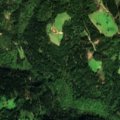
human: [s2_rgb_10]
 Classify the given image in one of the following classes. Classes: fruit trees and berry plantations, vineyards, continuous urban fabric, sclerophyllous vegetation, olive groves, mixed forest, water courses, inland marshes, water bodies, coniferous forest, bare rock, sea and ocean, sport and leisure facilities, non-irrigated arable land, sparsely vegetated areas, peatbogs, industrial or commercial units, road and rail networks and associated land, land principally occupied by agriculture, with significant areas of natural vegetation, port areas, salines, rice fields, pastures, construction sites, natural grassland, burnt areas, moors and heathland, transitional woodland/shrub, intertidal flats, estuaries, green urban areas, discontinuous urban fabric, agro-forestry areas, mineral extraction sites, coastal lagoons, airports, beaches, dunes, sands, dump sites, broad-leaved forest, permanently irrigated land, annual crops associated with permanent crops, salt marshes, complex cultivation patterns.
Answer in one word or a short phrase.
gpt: pastures, land principally occupied by agriculture, with significant areas of natural vegetation, mixed forest